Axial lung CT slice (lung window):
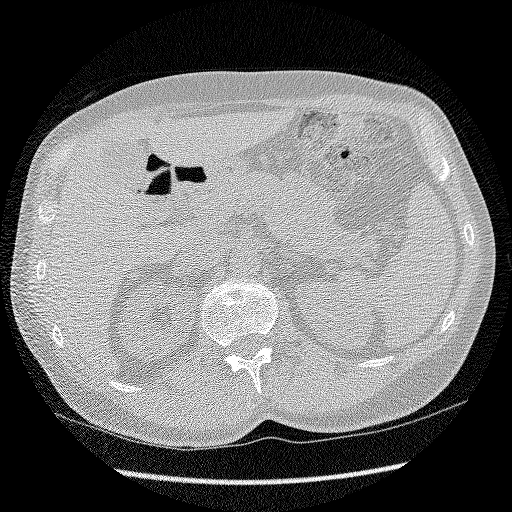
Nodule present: no